This grayscale texture is a bearing vibration snapshot reshaped row-by-row into a square image. Determine the bearing's health state. Answer with exactly one of: normal, inner_race, outer_race, ball.
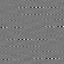
Answer: outer_race